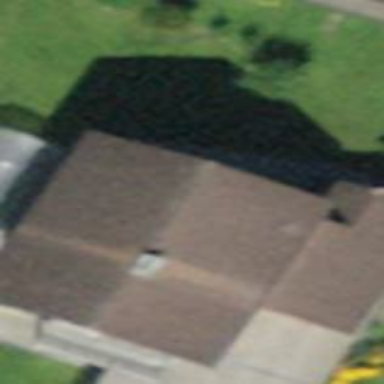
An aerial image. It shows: Detached building with gabled roof.